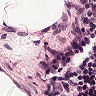
Metastatic tissue present: no